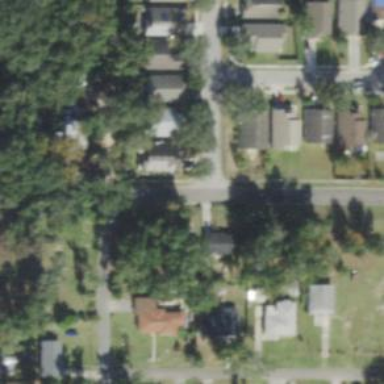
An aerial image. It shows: Residential road with sidewalk on the left.